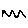
Label: zigzag